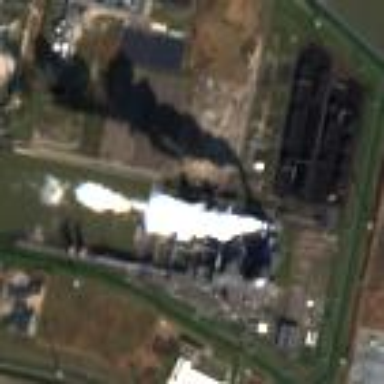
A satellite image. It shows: Industrial area with coal power plant.